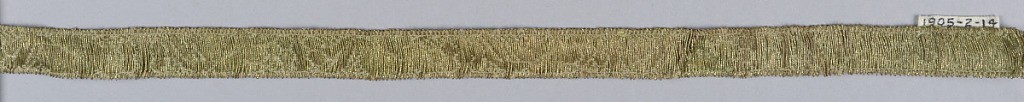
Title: Trimming
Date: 16th century
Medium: silk, metallic thread Technique: woven
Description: Conventionalized design of flowers and leaves.